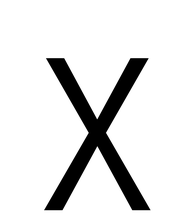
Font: Roboto_Condensed_Light